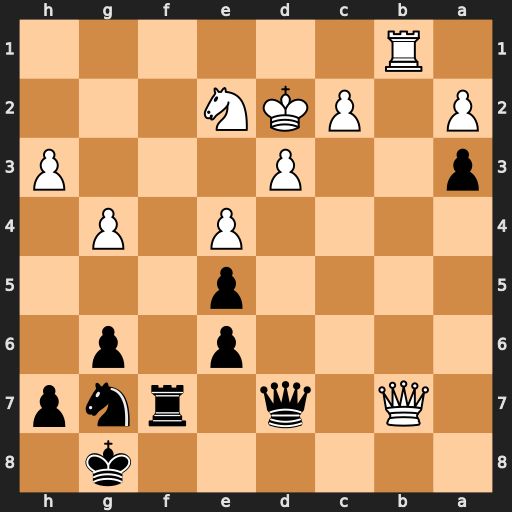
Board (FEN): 6k1/1Q1q1rnp/4p1p1/4p3/4P1P1/p2P3P/P1PKN3/1R6
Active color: b
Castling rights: -
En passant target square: -
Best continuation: Qxb7 Rxb7 Rxb7